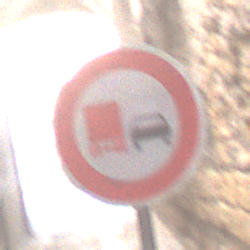
Verkehrszeichen: UeberholverbotKraftfahrzeuge
Umgebung: Outdoor, Urban
Tageszeit: Midday
Wetter: PartlyCloudy
Licht: Natural
Jahreszeit: NotSpecified
Kontrast: MediumContrast